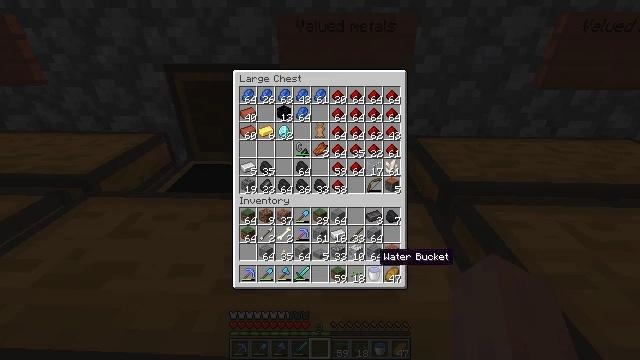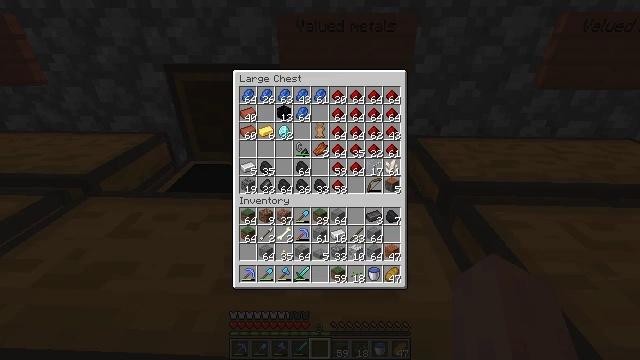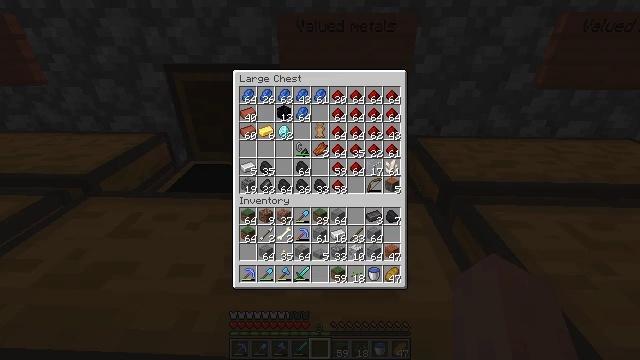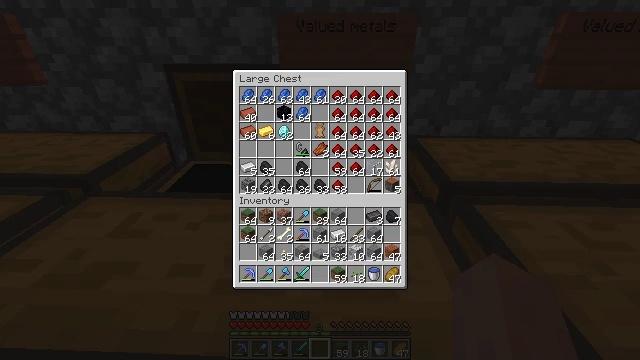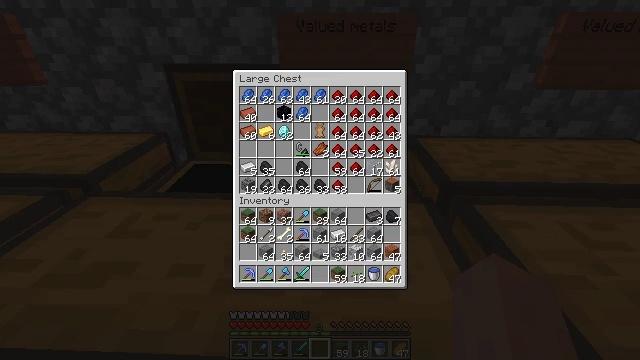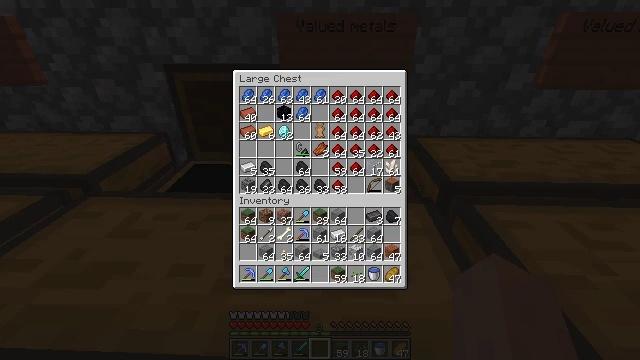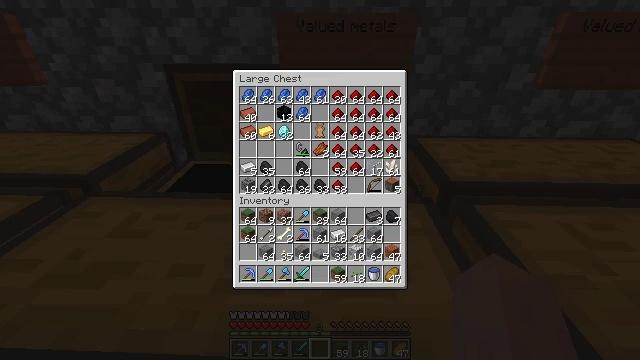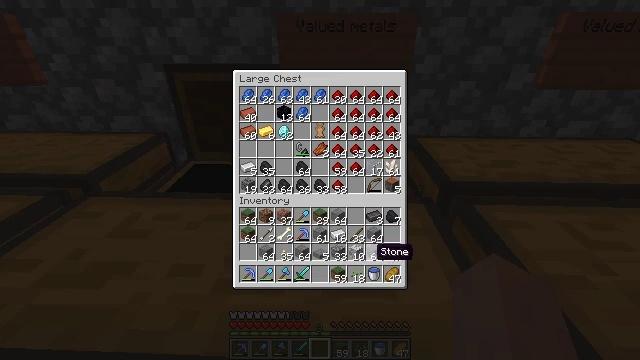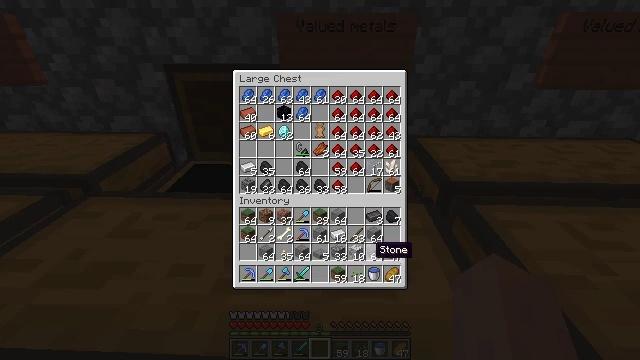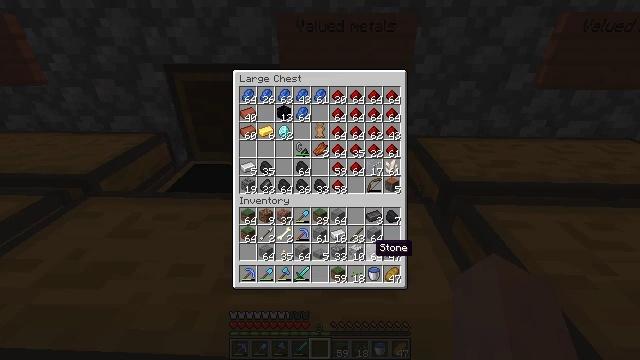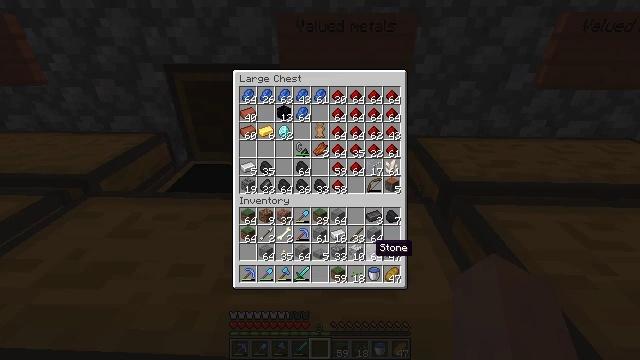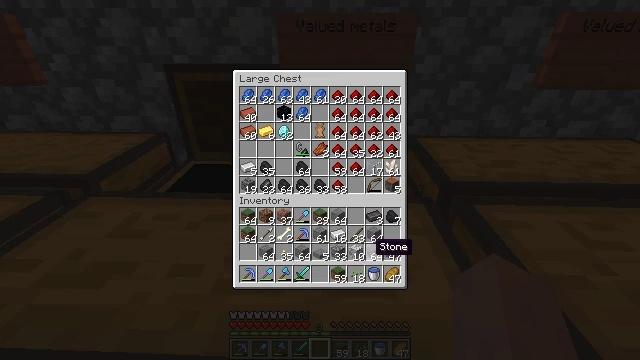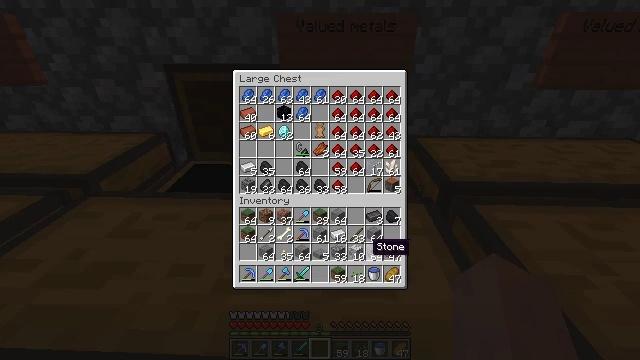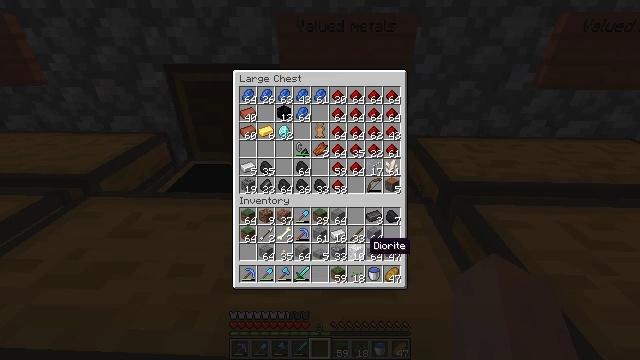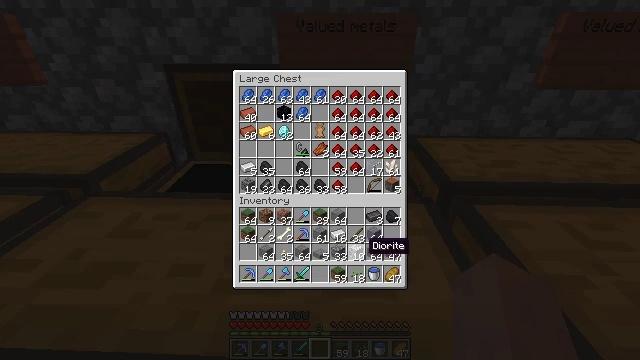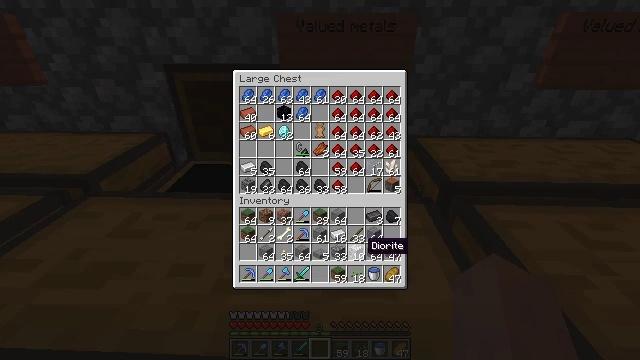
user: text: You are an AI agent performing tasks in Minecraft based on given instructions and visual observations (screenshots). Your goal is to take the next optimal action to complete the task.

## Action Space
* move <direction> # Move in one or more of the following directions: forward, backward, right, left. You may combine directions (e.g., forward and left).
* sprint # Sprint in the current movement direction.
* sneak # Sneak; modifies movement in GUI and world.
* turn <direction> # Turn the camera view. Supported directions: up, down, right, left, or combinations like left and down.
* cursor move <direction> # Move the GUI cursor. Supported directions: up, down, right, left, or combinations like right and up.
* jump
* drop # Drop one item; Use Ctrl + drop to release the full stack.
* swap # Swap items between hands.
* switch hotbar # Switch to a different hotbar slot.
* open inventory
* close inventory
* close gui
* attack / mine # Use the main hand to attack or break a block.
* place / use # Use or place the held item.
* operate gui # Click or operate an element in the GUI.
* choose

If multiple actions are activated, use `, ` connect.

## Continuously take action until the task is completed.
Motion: motion action
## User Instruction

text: Drop a grass block.
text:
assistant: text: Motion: no_op
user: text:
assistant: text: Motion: no_op
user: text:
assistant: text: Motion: no_op
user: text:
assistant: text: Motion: no_op
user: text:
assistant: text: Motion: no_op
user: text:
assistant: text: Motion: no_op
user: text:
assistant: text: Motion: no_op
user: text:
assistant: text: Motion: no_op
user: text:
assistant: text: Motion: no_op
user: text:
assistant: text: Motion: no_op
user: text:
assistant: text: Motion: no_op
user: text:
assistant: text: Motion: no_op
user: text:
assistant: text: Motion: no_op
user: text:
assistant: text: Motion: no_op
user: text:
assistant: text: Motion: no_op
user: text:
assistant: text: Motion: no_op
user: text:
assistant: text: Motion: no_op
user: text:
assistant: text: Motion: no_op
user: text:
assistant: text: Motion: no_op
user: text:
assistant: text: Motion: no_op
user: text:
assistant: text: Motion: no_op
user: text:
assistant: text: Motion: no_op
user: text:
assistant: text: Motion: no_op
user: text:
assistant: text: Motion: no_op
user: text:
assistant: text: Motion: no_op
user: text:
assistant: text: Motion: no_op
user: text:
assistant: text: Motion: no_op
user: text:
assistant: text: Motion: no_op
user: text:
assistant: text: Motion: no_op
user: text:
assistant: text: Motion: cursor move up